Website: ulta-beauty
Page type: delivery-shipping
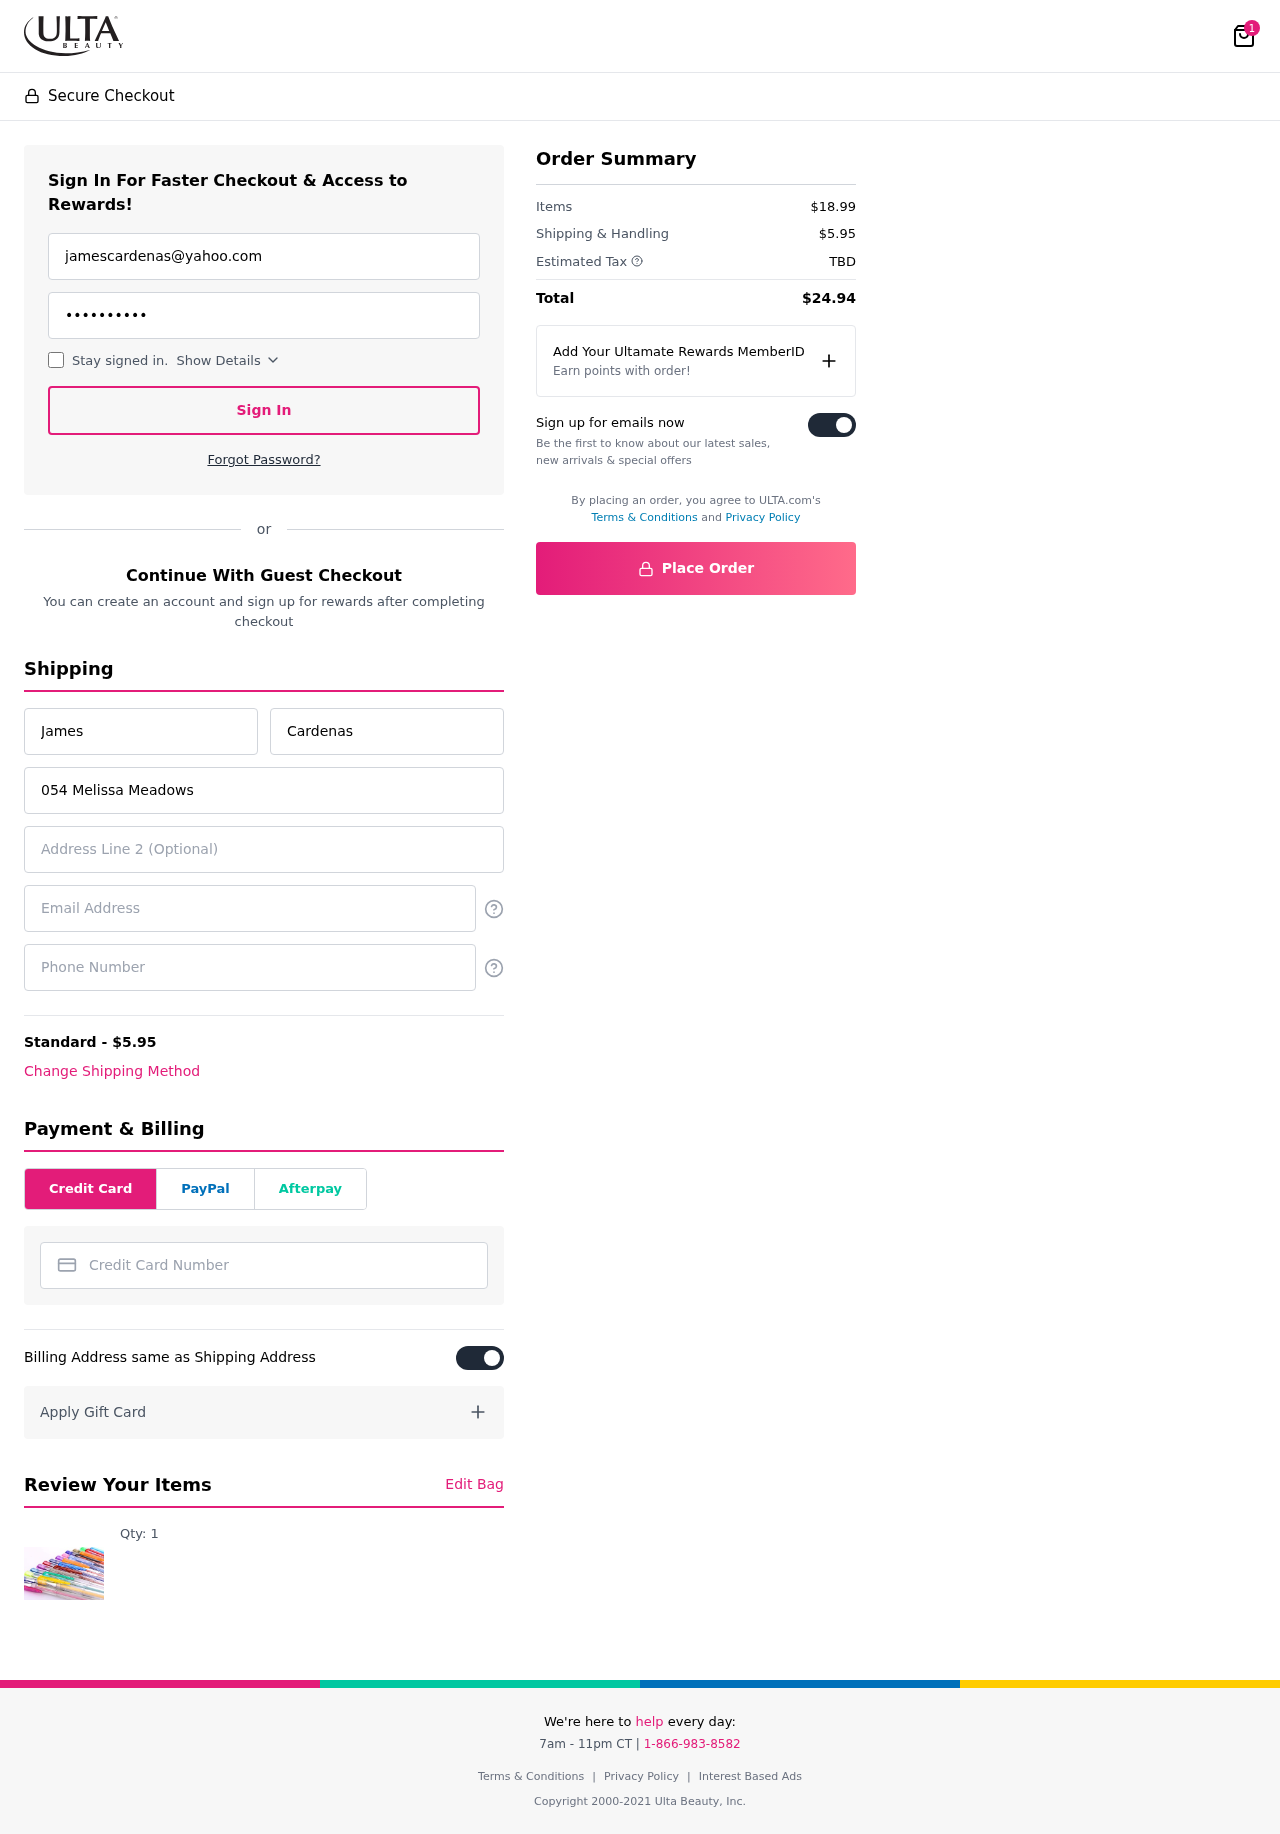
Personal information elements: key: PII_CARD_NUMBER
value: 6551 0732 3899 3247
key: PII_EMAIL
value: jamescardenas@yahoo.com
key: PII_EMAIL2
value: jamescardenas@yahoo.com
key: PII_FIRSTNAME
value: James
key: PII_LASTNAME
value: Cardenas
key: PII_PHONE
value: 3709113182
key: PII_STREET
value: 054 Melissa Meadows
Product elements: key: PRODUCT1_QUANTITY
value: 1
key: PRODUCT1
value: Qty: 1
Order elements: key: ORDER_NUM_ITEMS
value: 1
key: ORDER_SHIPPING_COST
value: $5.95
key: ORDER_SUBTOTAL
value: $18.99
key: ORDER_TAX
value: TBD
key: ORDER_TOTAL
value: $24.94